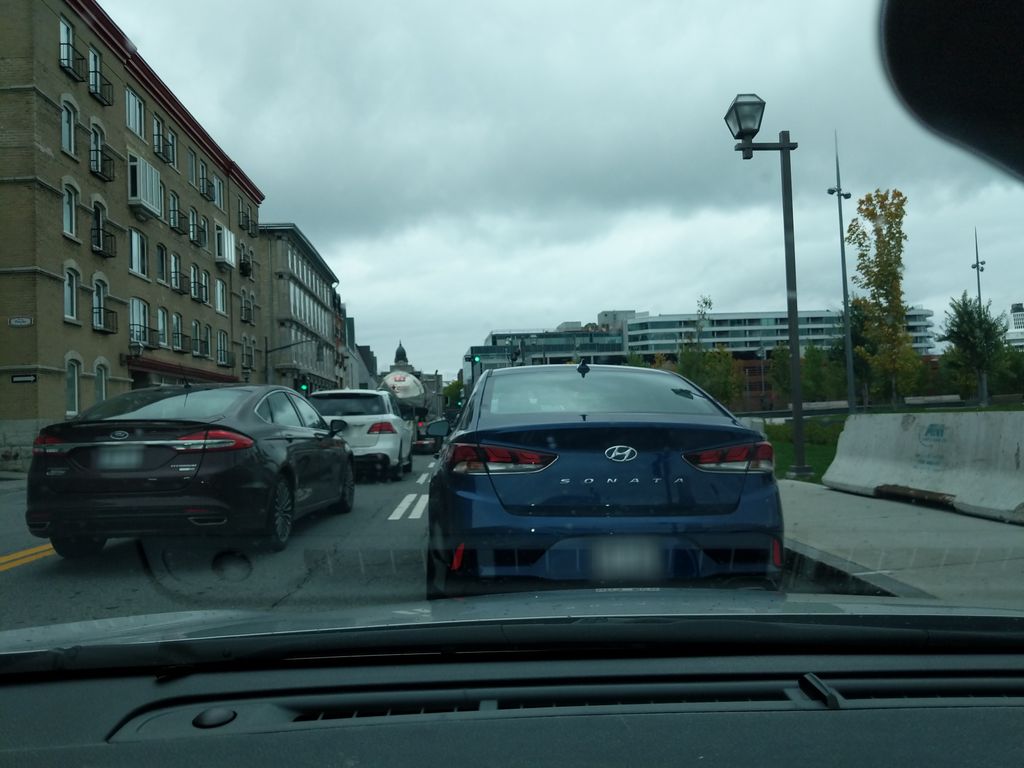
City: quebec_city